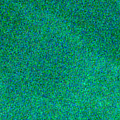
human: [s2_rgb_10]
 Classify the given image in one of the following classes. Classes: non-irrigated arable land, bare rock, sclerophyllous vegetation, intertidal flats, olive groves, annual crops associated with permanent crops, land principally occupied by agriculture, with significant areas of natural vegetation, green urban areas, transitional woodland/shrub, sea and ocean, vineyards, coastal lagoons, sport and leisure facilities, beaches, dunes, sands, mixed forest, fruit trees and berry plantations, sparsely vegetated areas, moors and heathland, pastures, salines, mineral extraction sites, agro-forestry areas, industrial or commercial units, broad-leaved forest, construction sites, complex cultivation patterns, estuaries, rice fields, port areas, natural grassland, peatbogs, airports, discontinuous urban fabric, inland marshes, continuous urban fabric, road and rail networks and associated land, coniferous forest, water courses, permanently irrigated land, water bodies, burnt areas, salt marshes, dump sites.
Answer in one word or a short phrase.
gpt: sea and ocean